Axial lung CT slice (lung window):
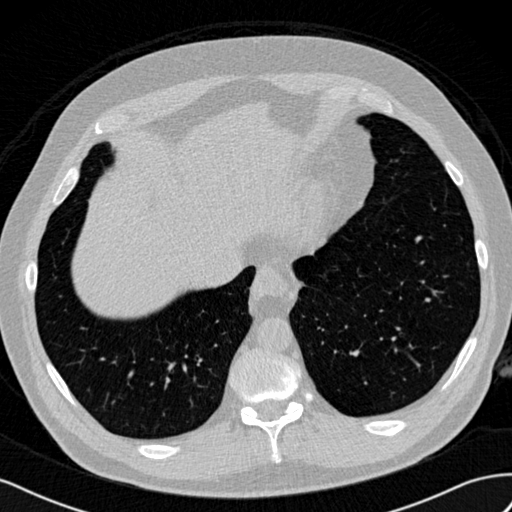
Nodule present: no